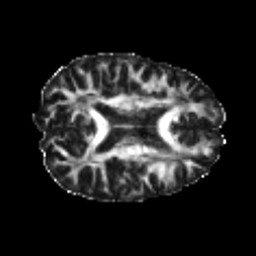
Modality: FA
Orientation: axial
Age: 26
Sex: male
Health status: healthy
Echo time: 0.074 s